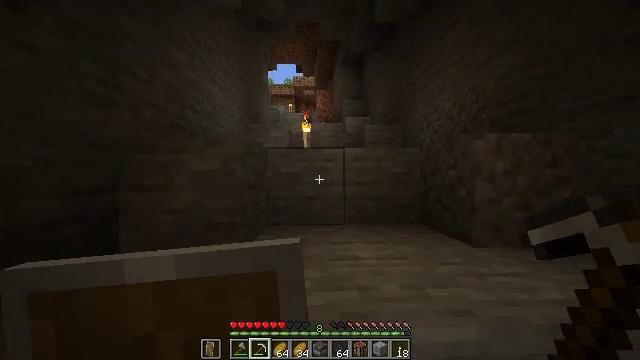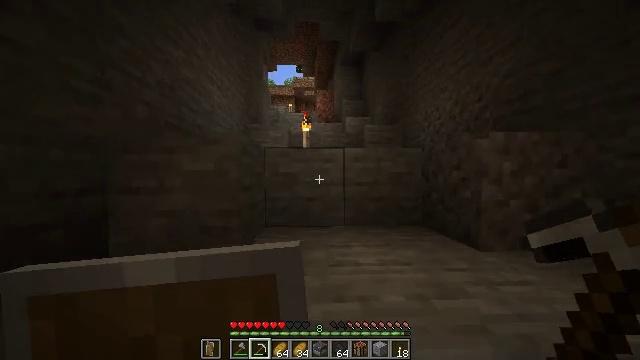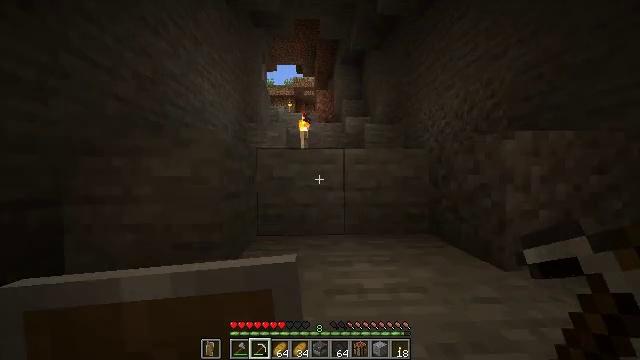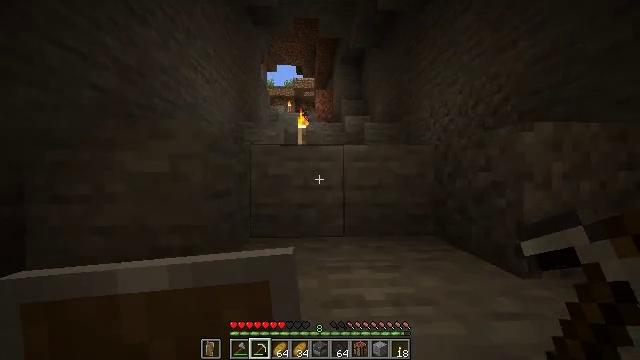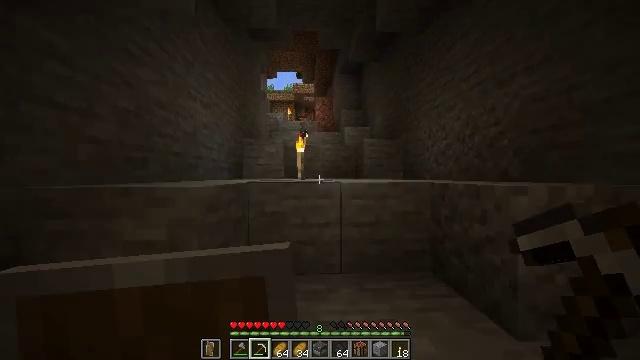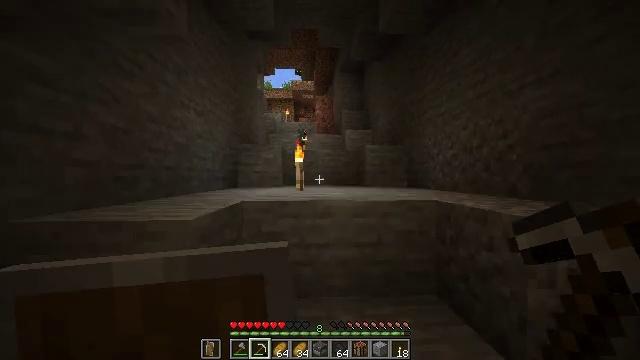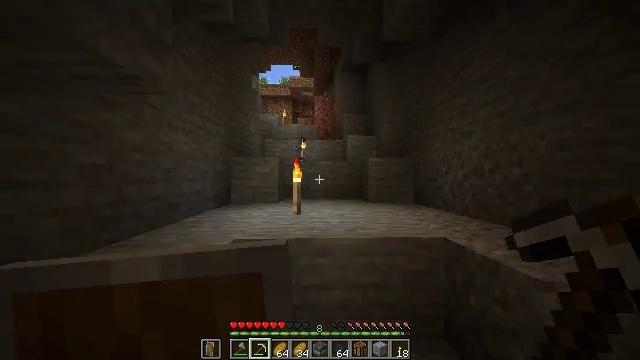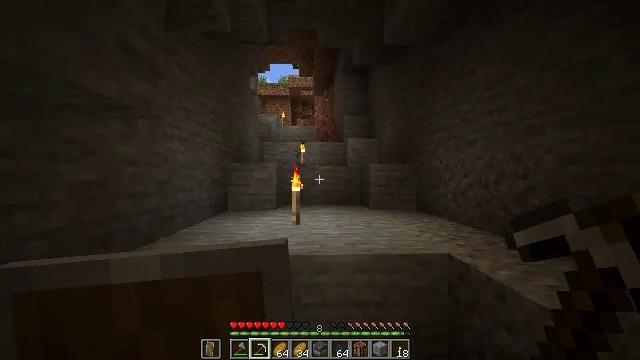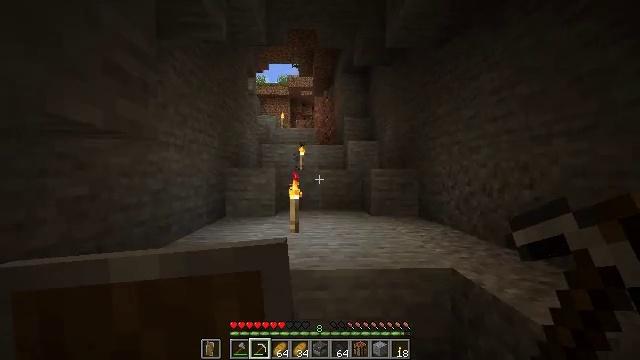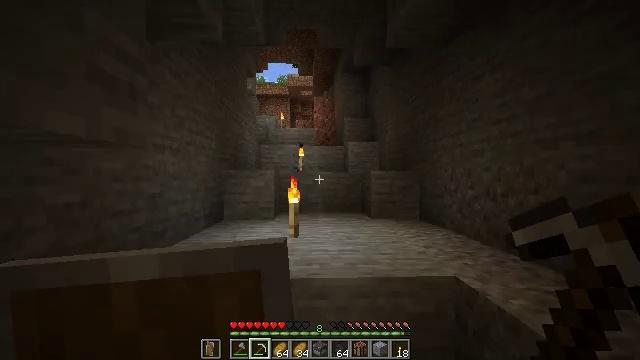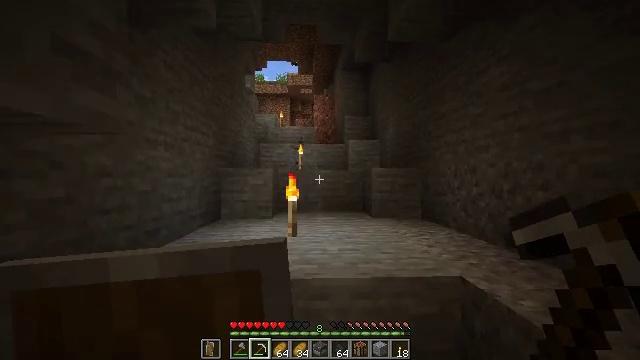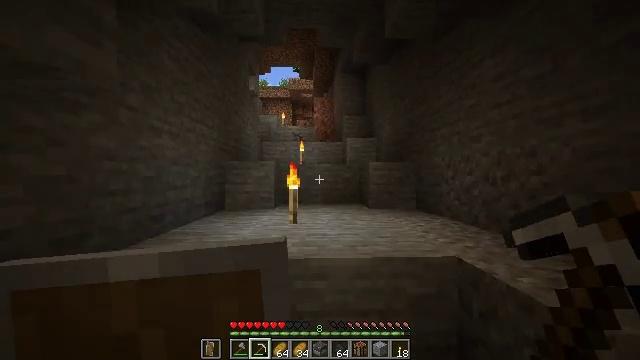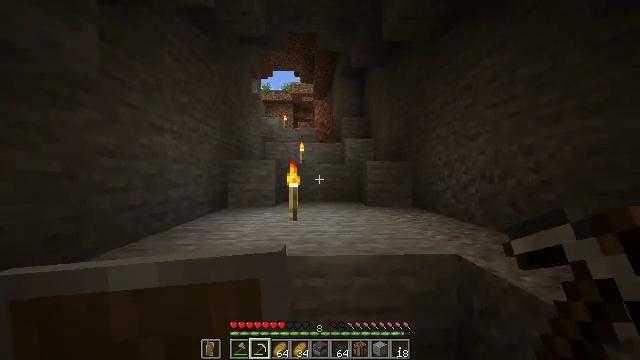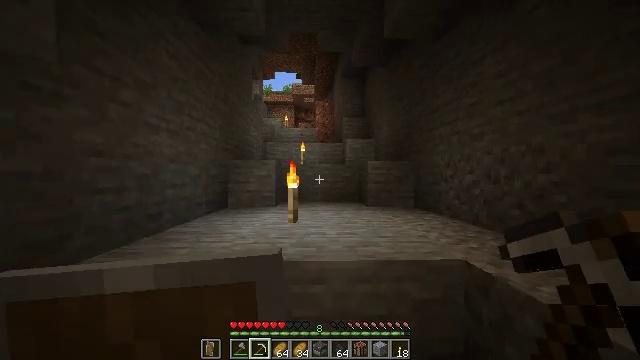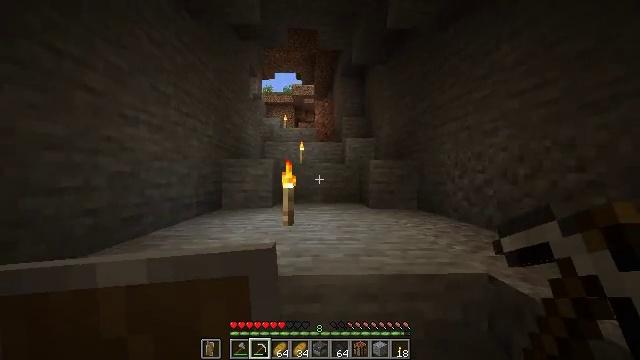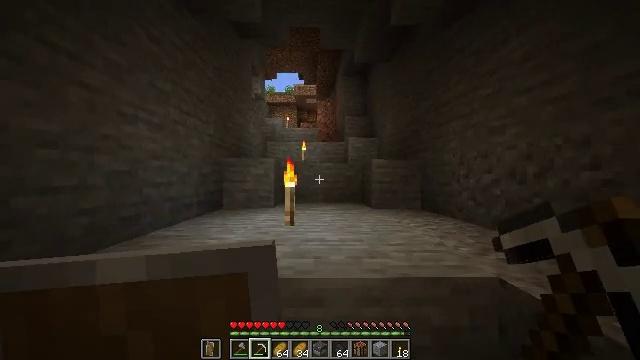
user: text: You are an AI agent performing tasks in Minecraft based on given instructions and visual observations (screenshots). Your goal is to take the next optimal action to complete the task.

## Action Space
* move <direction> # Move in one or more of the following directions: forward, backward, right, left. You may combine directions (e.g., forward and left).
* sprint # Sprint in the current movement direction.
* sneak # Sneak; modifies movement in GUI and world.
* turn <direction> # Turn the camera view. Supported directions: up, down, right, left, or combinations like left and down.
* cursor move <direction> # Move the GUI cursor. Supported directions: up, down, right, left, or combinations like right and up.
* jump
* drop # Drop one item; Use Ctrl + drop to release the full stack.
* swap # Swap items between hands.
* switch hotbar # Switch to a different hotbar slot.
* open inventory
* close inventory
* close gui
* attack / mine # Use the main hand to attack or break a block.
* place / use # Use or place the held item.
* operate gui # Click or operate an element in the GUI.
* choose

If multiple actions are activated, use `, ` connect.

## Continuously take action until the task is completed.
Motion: motion action
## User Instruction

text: Dig the grass path to transform it.
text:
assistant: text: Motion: move forward, sprint
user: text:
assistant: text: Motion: move forward
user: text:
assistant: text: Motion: move forward
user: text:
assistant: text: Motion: move forward, jump
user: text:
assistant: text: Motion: move forward, jump
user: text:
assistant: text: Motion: move forward, jump
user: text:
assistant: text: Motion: move forward, jump
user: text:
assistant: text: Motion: move forward
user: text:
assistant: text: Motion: move forward
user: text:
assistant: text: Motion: move forward, sprint
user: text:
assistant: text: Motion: move forward, sprint
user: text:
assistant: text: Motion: move forward, sprint
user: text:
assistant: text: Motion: move forward, sprint
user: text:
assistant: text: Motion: move forward
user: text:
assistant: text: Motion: move forward
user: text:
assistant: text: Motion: move forward
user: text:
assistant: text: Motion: move forward
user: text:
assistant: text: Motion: move forward, jump
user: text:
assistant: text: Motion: move forward, jump
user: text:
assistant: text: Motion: move forward, jump
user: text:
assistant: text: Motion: move forward, jump
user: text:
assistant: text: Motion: move forward
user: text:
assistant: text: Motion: move forward
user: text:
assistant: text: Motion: move forward
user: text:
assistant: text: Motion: move forward, sprint, turn left
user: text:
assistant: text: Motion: move forward, sprint, turn left
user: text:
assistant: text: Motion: move forward, sprint, turn left
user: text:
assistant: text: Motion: move forward, sprint
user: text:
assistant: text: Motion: move forward
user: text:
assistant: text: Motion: move forward